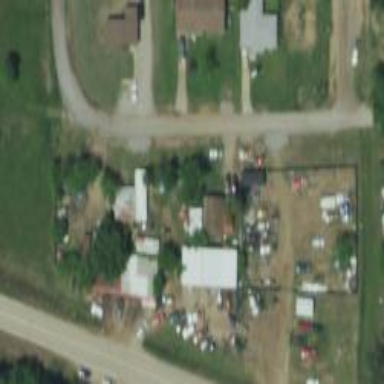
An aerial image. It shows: Building used as car repair shop.